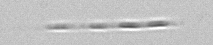
Label: Leptocylindrus